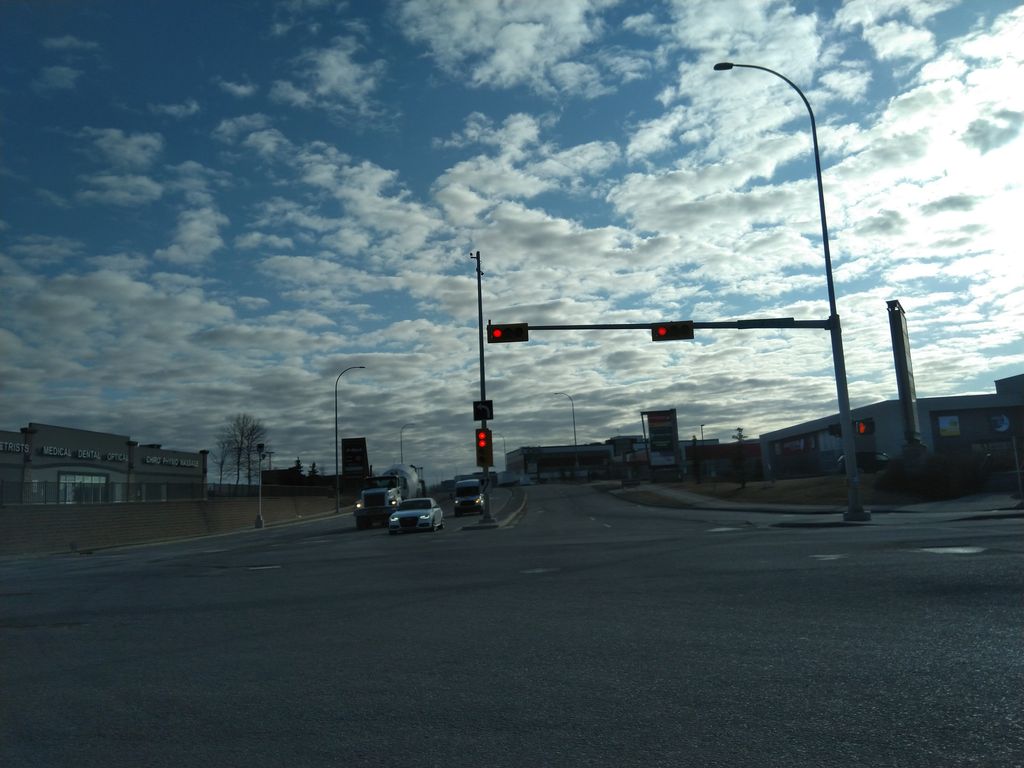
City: calgary